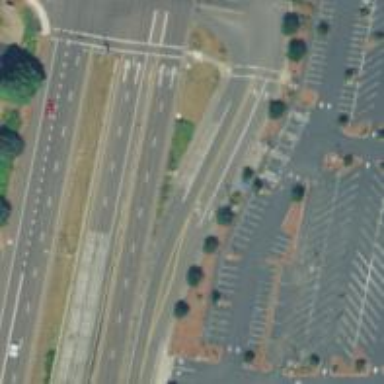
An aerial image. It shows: Secondary road with sidewalk on the left.